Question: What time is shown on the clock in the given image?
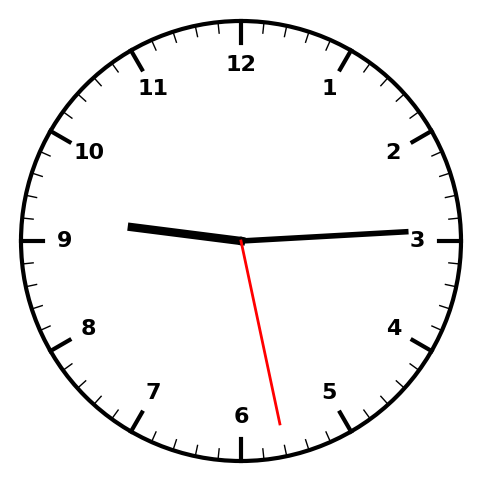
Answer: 09:14:28